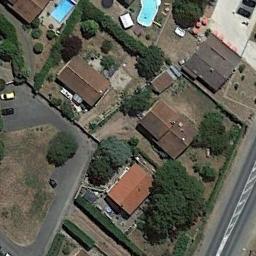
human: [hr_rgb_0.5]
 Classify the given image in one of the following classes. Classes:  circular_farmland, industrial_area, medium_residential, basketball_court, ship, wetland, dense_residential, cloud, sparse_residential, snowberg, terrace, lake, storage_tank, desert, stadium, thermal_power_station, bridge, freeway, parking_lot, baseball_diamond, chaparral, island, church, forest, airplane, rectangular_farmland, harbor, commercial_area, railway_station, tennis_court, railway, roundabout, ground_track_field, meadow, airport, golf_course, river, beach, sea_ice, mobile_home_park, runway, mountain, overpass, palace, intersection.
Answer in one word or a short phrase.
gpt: medium_residential